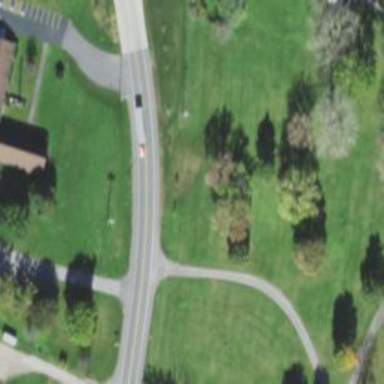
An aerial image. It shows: Disc golf tee.